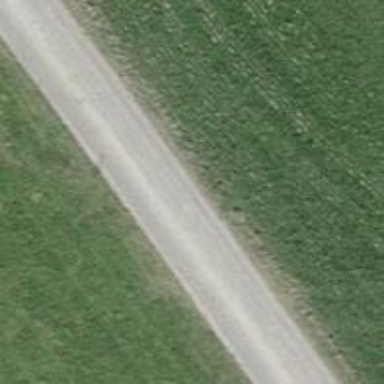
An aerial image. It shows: Unclassified road with compacted surface.